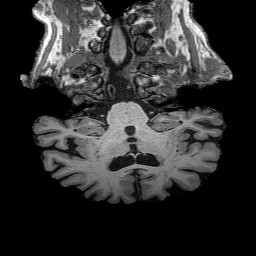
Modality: T1w
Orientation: sagittal
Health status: healthy